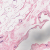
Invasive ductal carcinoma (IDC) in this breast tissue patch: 0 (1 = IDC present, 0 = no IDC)